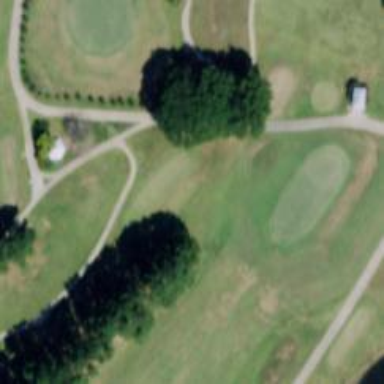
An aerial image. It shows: View of golf hole.